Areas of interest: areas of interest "Guesthouse"
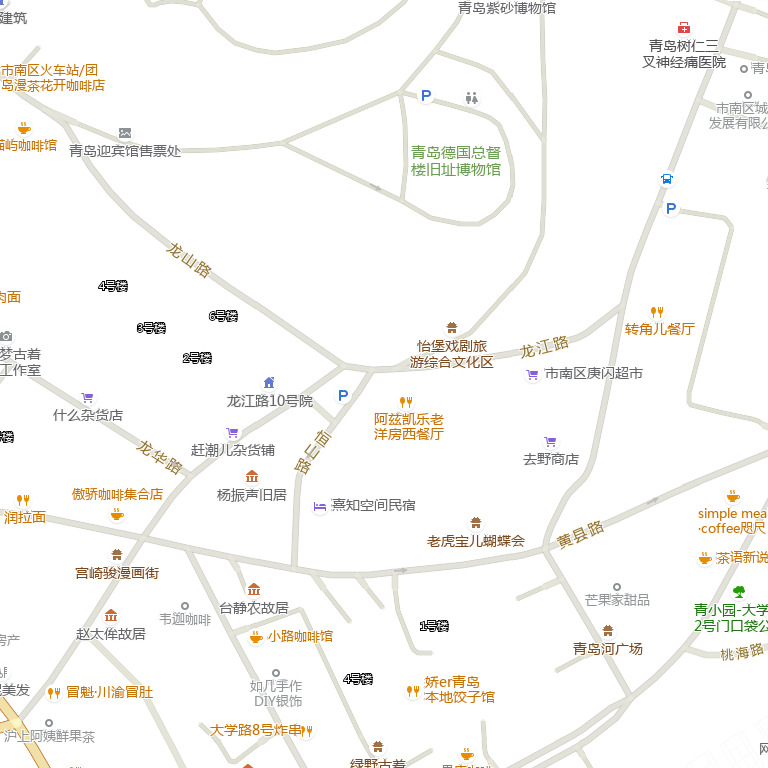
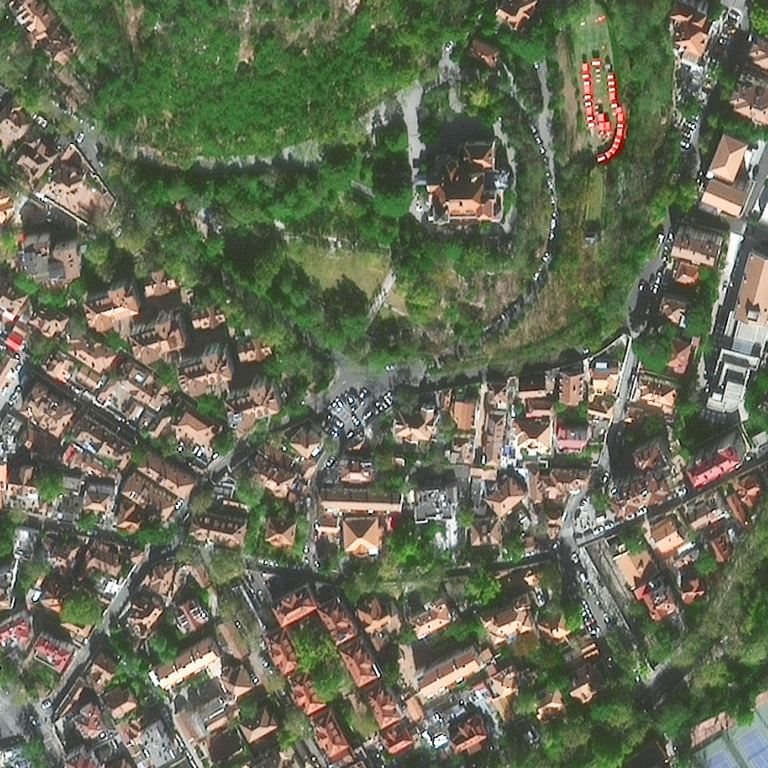